Question: I'm having some trouble resizing a 'Listbox' to fit the entire frame using tkinter grid method.
Code snippet:
'''
Label(master, text = 'Total Profit :').grid(row = 5, sticky = W)
Label(master, text = 'Total Loss: ').grid(row = 7, sticky = W)
Label(master, text = 'Day Profit :').grid(row = 5, column = 2, sticky = W)
Label(master, text = 'Day Loss :').grid(row = 7, column = 2, sticky = W)
Label(master, text = 'PORTFOLIO VALUE :').grid(row = 9, column = 0, sticky = W)
Label(master, text = 'CREATE ORDER (SYM, #): ').grid(row = 11, column = 0, sticky = W)
stepTwo = LabelFrame(master, text="ORDERS: ")
stepTwo.grid(rowspan=10, columnspan=10, sticky='nsew',
padx=5, pady=5, ipadx=5, ipady=5)
listbox = Listbox(stepTwo)
listbox.grid(rowspan = 10, columnspan = 10, sticky = 'nsew')
'''
current gui:

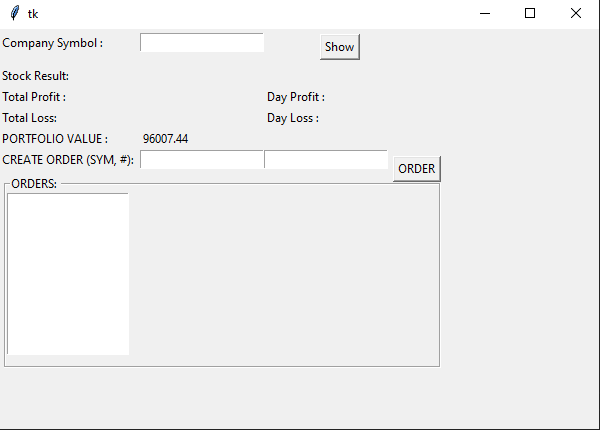
Answer: There is no point in using such huge row and column numbers. The grid inside 'stepTwo' is independent from the grid in 'master'.
In this case, it's simplest to use 'pack':
'''
listbox.pack(fill="both", expand=True)
'''
If you insist on using 'grid', you need to follow the rule of thumb where you need to give at least one row and one column a non-zero weight so that grid knows how to allocate any extra space.
Example:
'''
stepTwo.grid_rowconfigure(0, weight=1)
stepTwo.grid_columnconfigure(0, weight=1)
listbox.grid(row=0, column=0, sticky = 'nsew')
'''